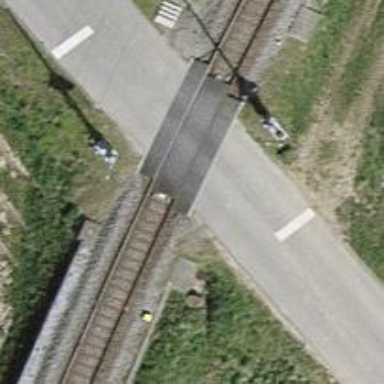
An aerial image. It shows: Level crossing along the railway.